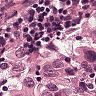
Metastatic tissue present: yes